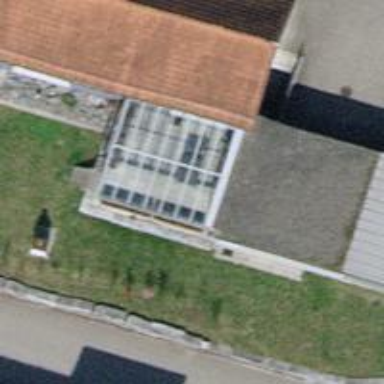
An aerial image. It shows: Gabled roofed house.